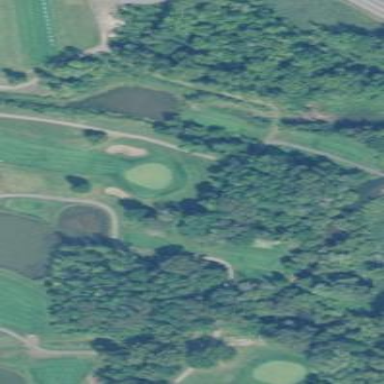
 where golfing is marked as out of bounds."